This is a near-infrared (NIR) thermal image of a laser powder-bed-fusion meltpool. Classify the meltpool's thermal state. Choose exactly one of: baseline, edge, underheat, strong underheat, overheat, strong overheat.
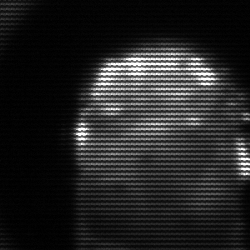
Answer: baseline